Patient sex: M
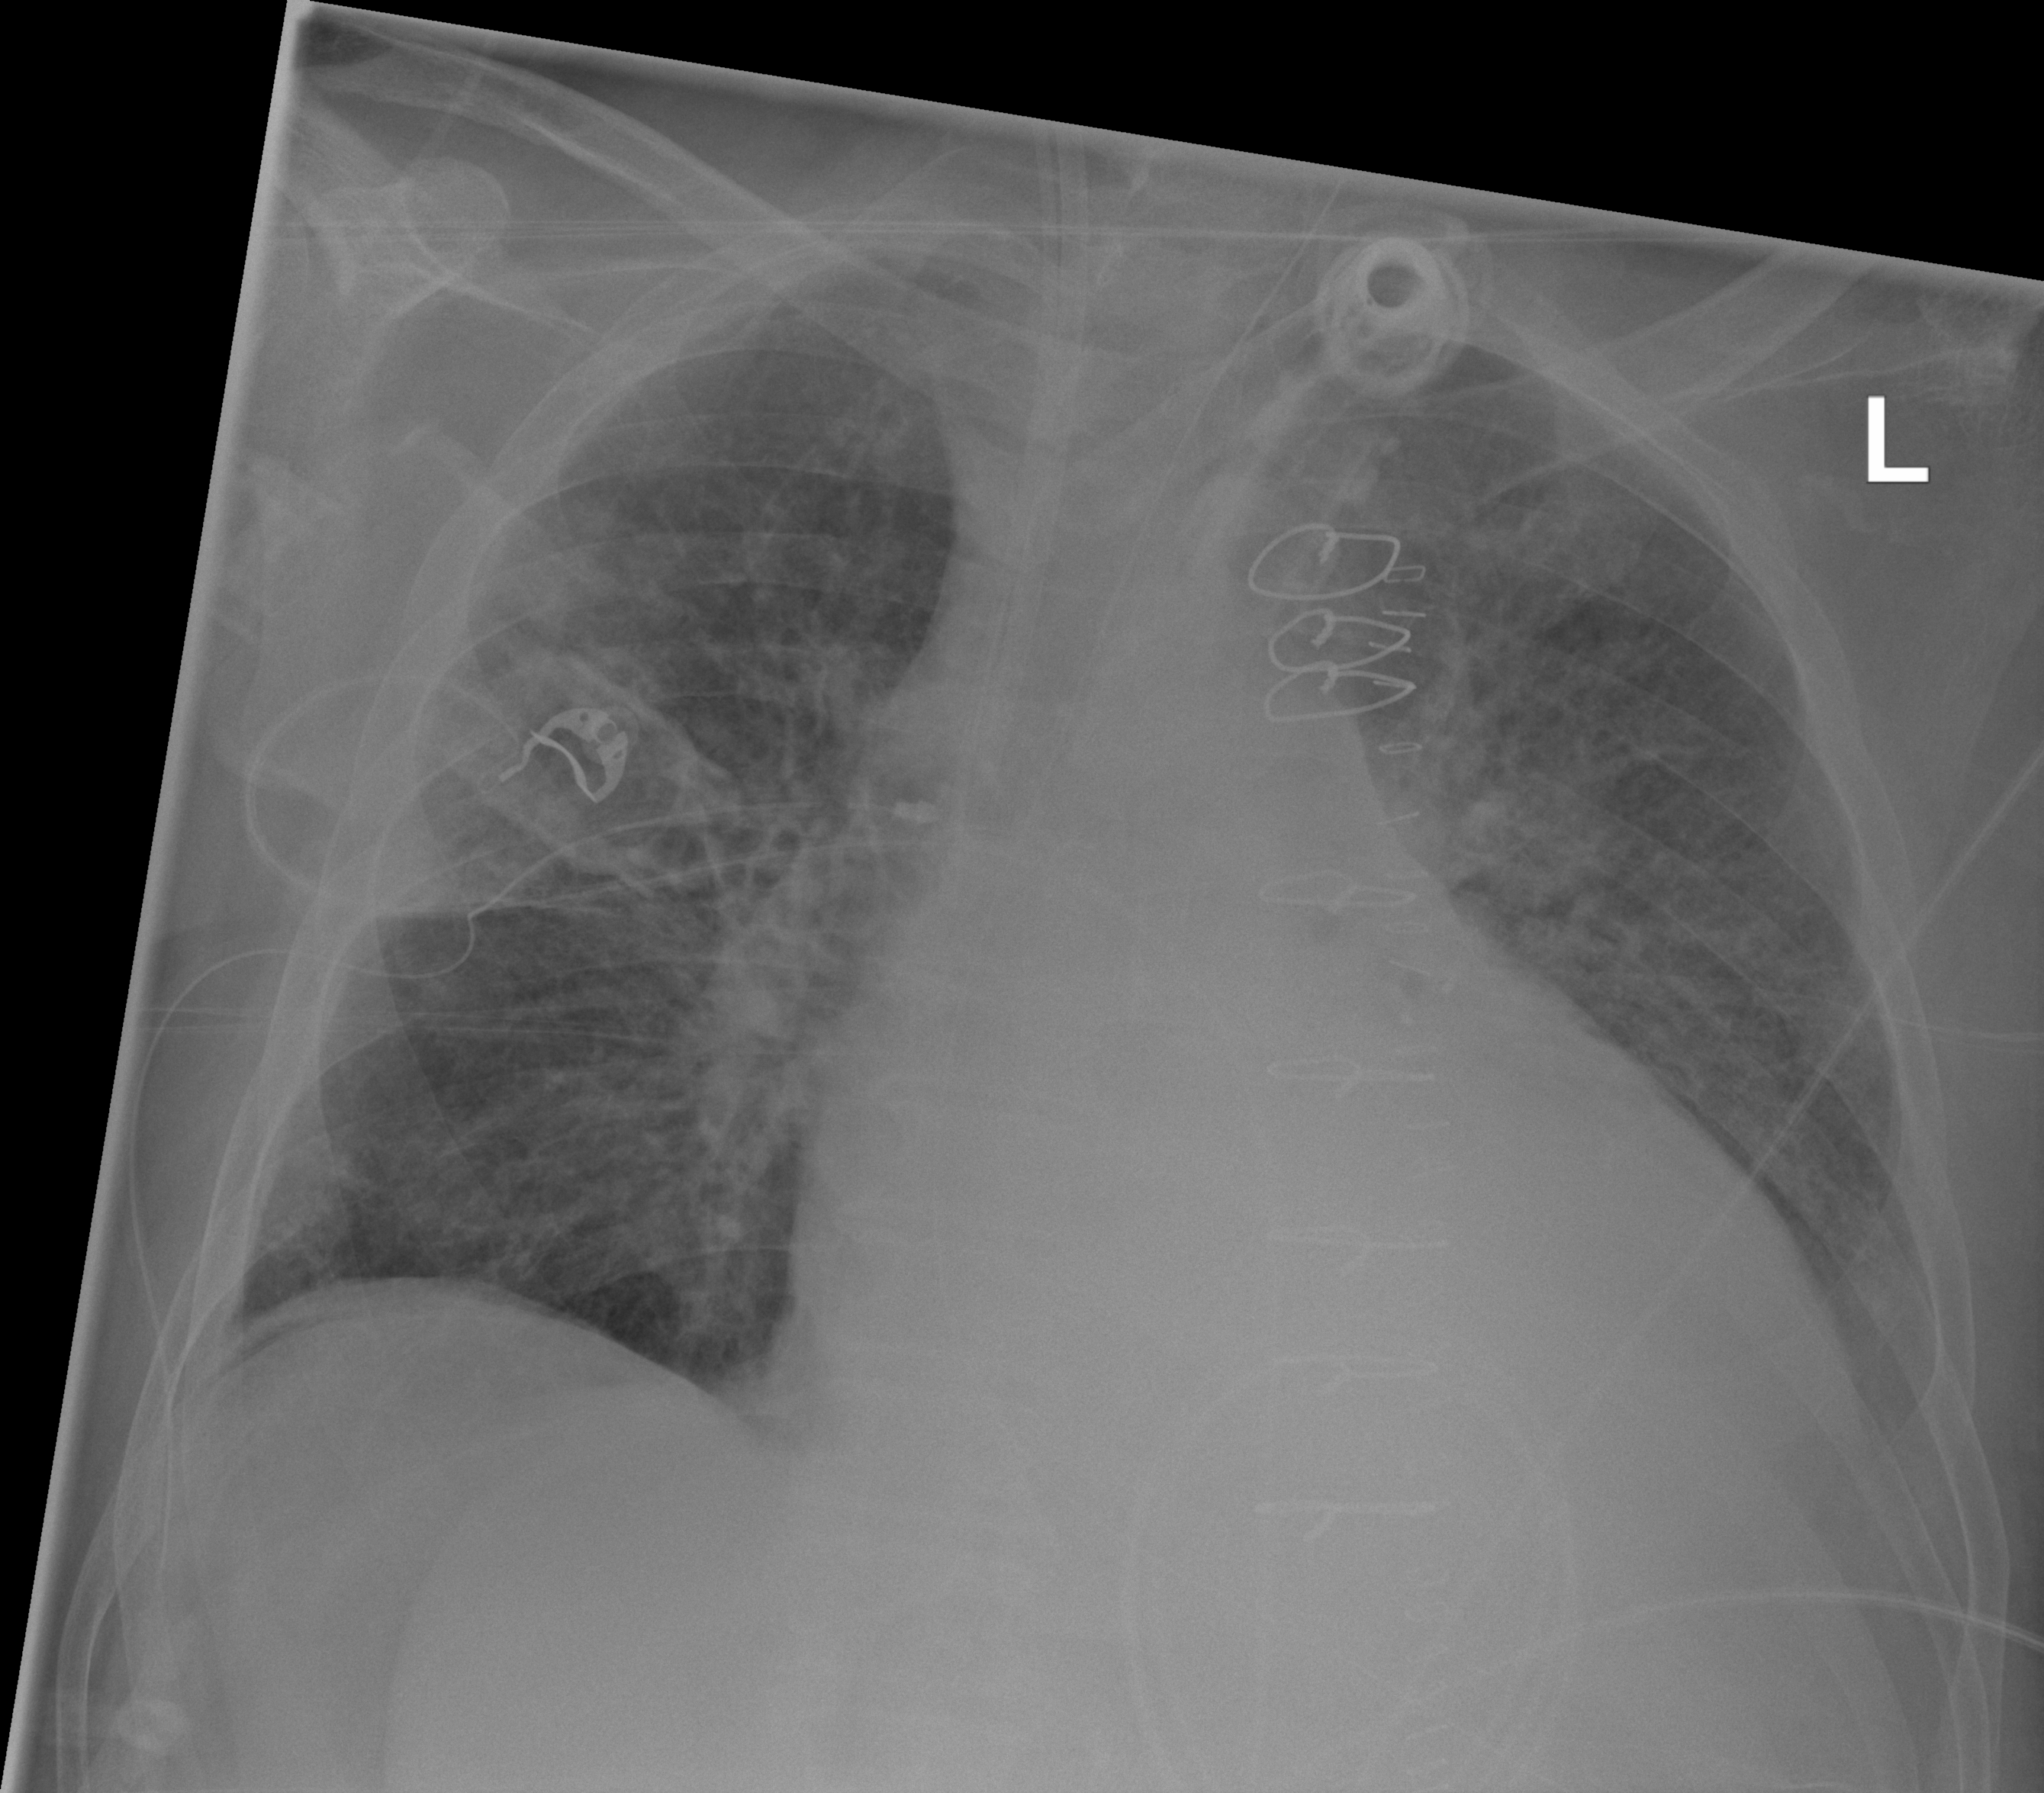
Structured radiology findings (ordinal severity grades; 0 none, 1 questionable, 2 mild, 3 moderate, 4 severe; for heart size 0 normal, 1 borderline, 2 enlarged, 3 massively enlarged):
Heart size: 2
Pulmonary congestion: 3
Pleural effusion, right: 0
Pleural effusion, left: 3
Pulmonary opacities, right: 3
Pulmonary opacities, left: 3
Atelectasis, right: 2
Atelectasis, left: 1